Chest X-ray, AP view. Patient: 29 years old, sex M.
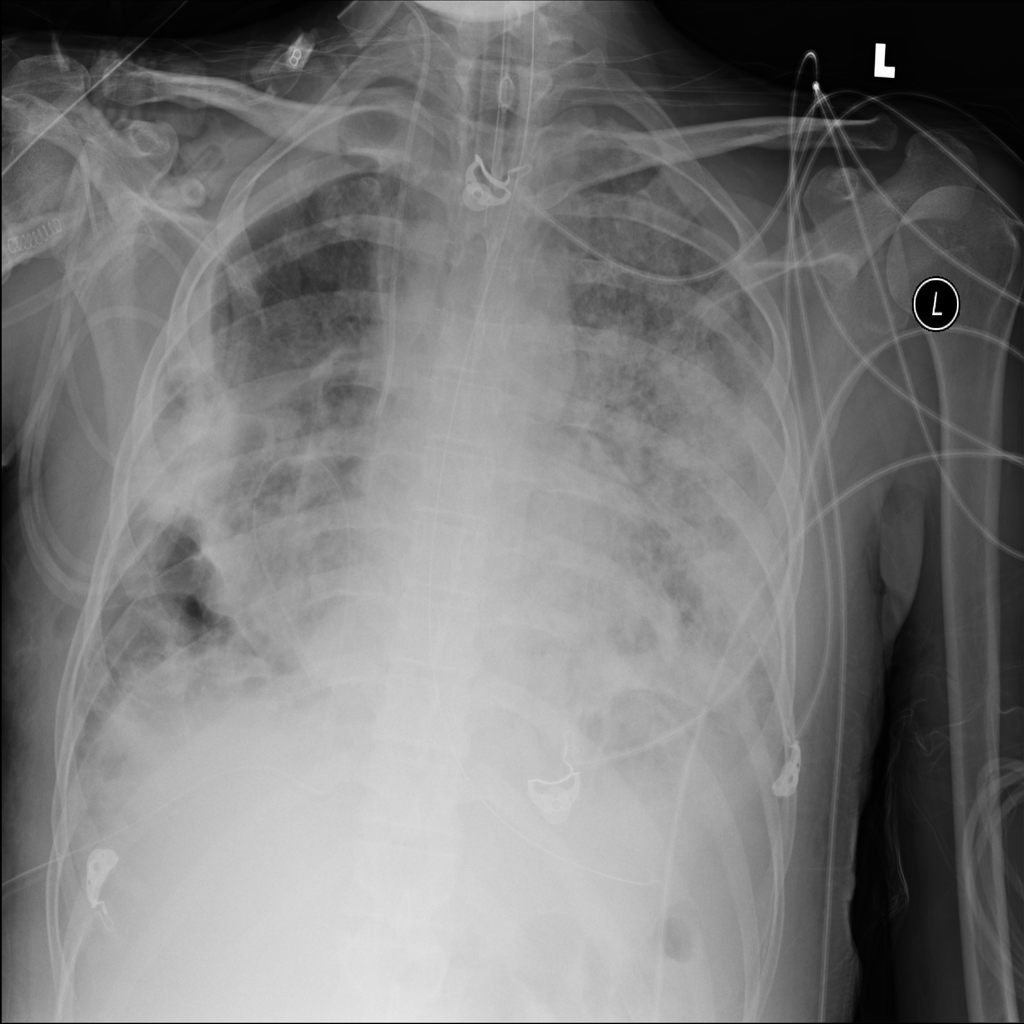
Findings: Consolidation